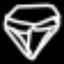
Label: diamond